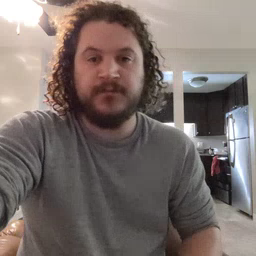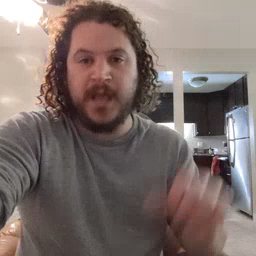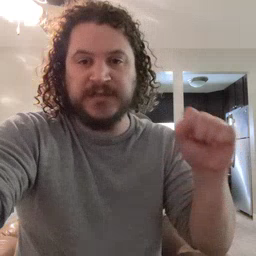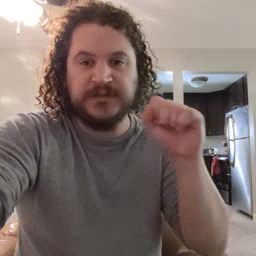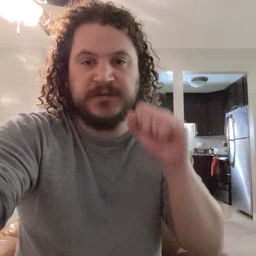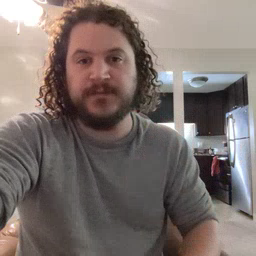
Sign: carrot